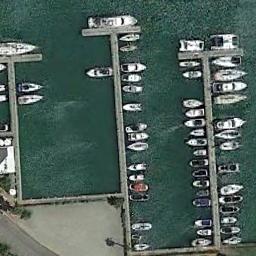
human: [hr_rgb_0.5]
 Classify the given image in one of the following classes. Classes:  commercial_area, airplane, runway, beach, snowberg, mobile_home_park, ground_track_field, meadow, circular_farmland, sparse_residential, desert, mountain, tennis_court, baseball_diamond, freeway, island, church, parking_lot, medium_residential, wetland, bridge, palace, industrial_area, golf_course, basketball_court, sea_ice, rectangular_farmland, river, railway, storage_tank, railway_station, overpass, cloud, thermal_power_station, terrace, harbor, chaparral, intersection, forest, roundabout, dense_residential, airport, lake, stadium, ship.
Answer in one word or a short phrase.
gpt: harbor